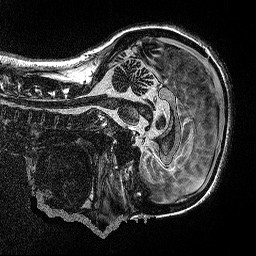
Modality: MP2RAGE
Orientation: sagittal
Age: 30
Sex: female
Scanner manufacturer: siemens
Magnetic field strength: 3 T
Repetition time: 5 s
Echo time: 0.00298 s